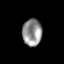
Tissue: prostate
Cell type: T cells
Senescence score: 0.6943
Nuclear area (px): 518
Mean DAPI intensity: 145.581